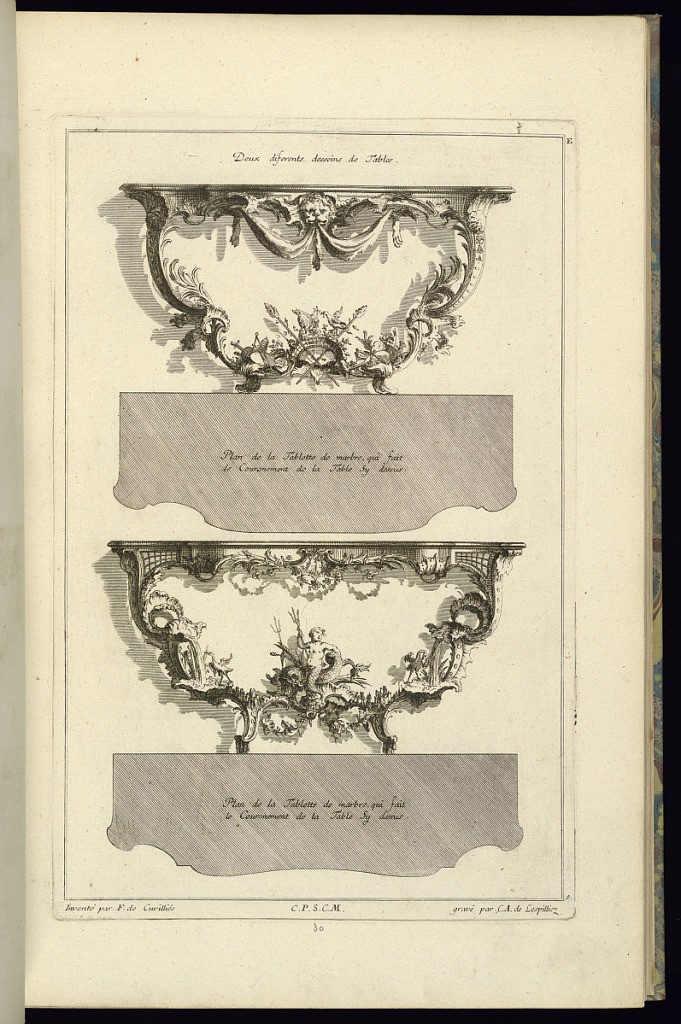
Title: Deux diferents desseins de Tables
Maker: François de Cuvilliés the Elder, Belgian, 1695 - 1768
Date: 1745
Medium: Etching and engraving on off-white laid paper
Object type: Print
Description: Elevations of designs for two console tables with the plans of their marble tabletops. The table frame is comprised of ornament motifs including lion skin and mascaron, fountains, birds, trophies of music, dolphin, anguiped, garlands, and shells. The plate is signed and numbered.